二年级 · 算术
列坚式计算。（每小题 3 分, 共 9 分）
$83-29=$
$57+38=$
$91-47=$
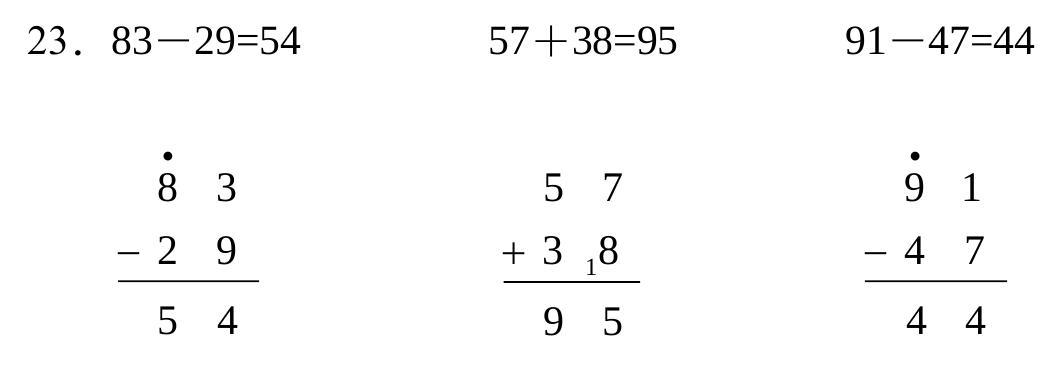
答案:
解析: